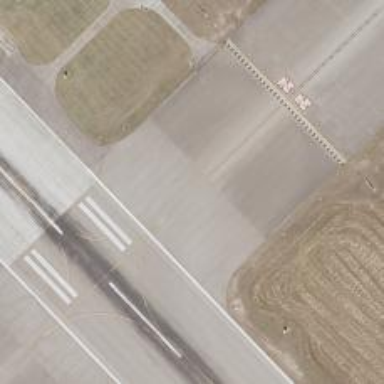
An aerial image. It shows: Image of taxiway at airport.